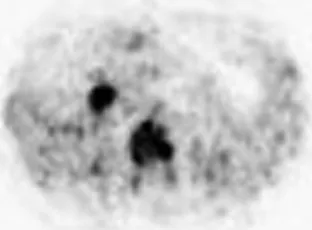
In axial PET image, FDG 18 (fluorodeoxy-glucose) uptake is seen in the periampullary region.
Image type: radiology (pet)